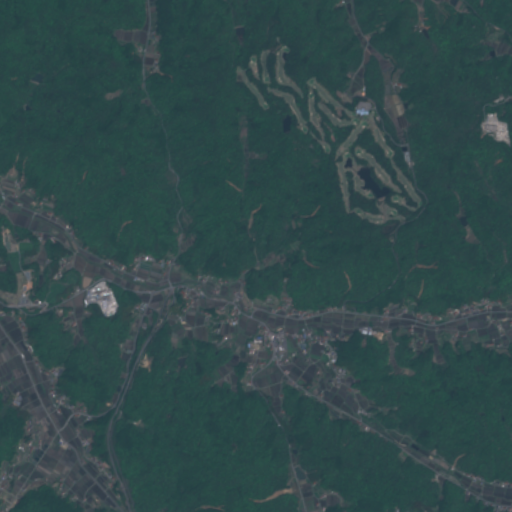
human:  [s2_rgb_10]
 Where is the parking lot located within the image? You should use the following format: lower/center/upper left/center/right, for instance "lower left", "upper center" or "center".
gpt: There is no parking lot in the image.